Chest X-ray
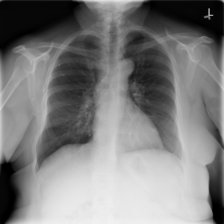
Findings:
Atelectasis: negative
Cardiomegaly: negative
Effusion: negative
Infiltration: negative
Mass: negative
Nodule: negative
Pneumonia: negative
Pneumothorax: negative
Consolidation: negative
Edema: negative
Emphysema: negative
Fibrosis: negative
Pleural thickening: negative
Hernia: negative